A time-domain vibration trace from a rotating-machine test bench is shown. What is the most likely rotor condition (normal, misalignment, unbalance, looseness)?
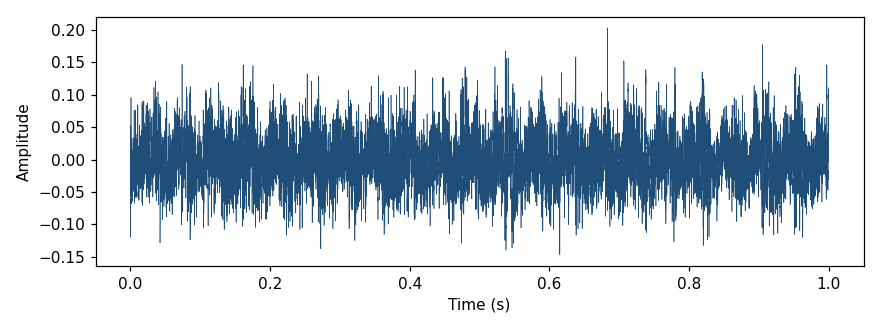
Answer: unbalance